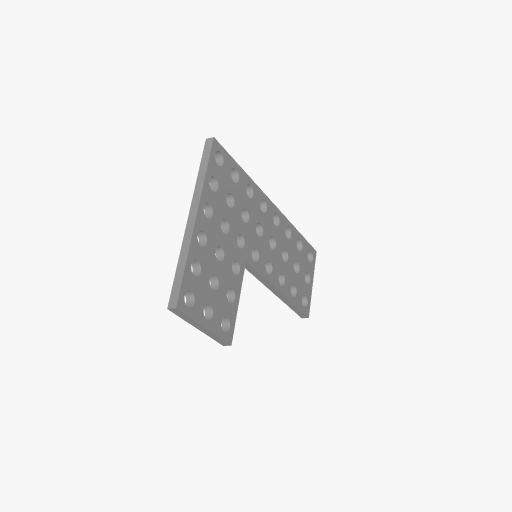
Part: FlatGridBracket1-1